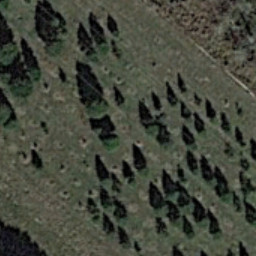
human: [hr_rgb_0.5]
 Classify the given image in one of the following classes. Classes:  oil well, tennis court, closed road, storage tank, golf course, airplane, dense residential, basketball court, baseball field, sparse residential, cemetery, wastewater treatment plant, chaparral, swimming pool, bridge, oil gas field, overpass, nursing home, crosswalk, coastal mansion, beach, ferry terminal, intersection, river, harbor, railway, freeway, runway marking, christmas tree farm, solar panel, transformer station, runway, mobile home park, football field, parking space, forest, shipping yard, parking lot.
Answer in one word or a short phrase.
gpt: christmas tree farm